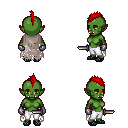
a pixel art fantasy rpg character, female body template, orc, green skin, gray tattered cape, white pants, red mohawk hairstyle, metal gloves, ghillies, dagger, four views (front, back, left, right), 2x2 character sprite sheet, small pixel art, hard edges, no anti-aliasing